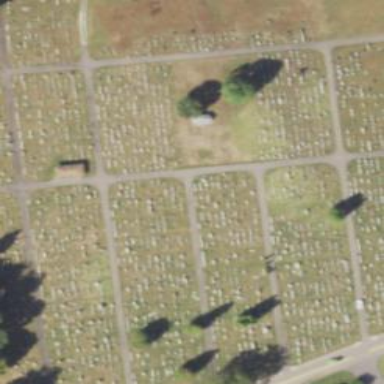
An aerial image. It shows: Cemetery.